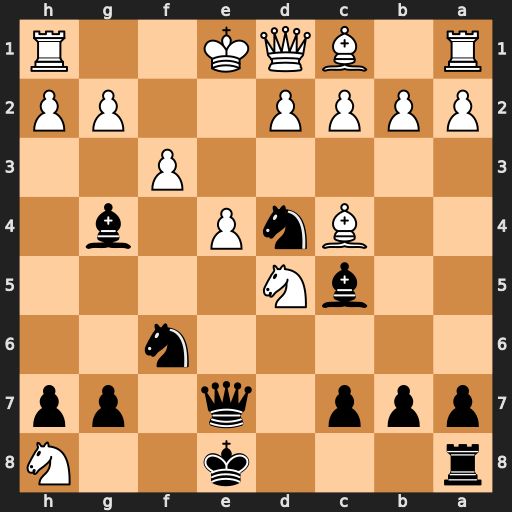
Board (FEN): r3k2N/ppp1q1pp/5n2/2bN4/2BnP1b1/5P2/PPPP2PP/R1BQK2R
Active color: b
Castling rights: KQq
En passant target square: -
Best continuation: Nxd5 Bxd5 Nxf3+ gxf3 Qh4+ Ke2 Qf2+